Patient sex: M
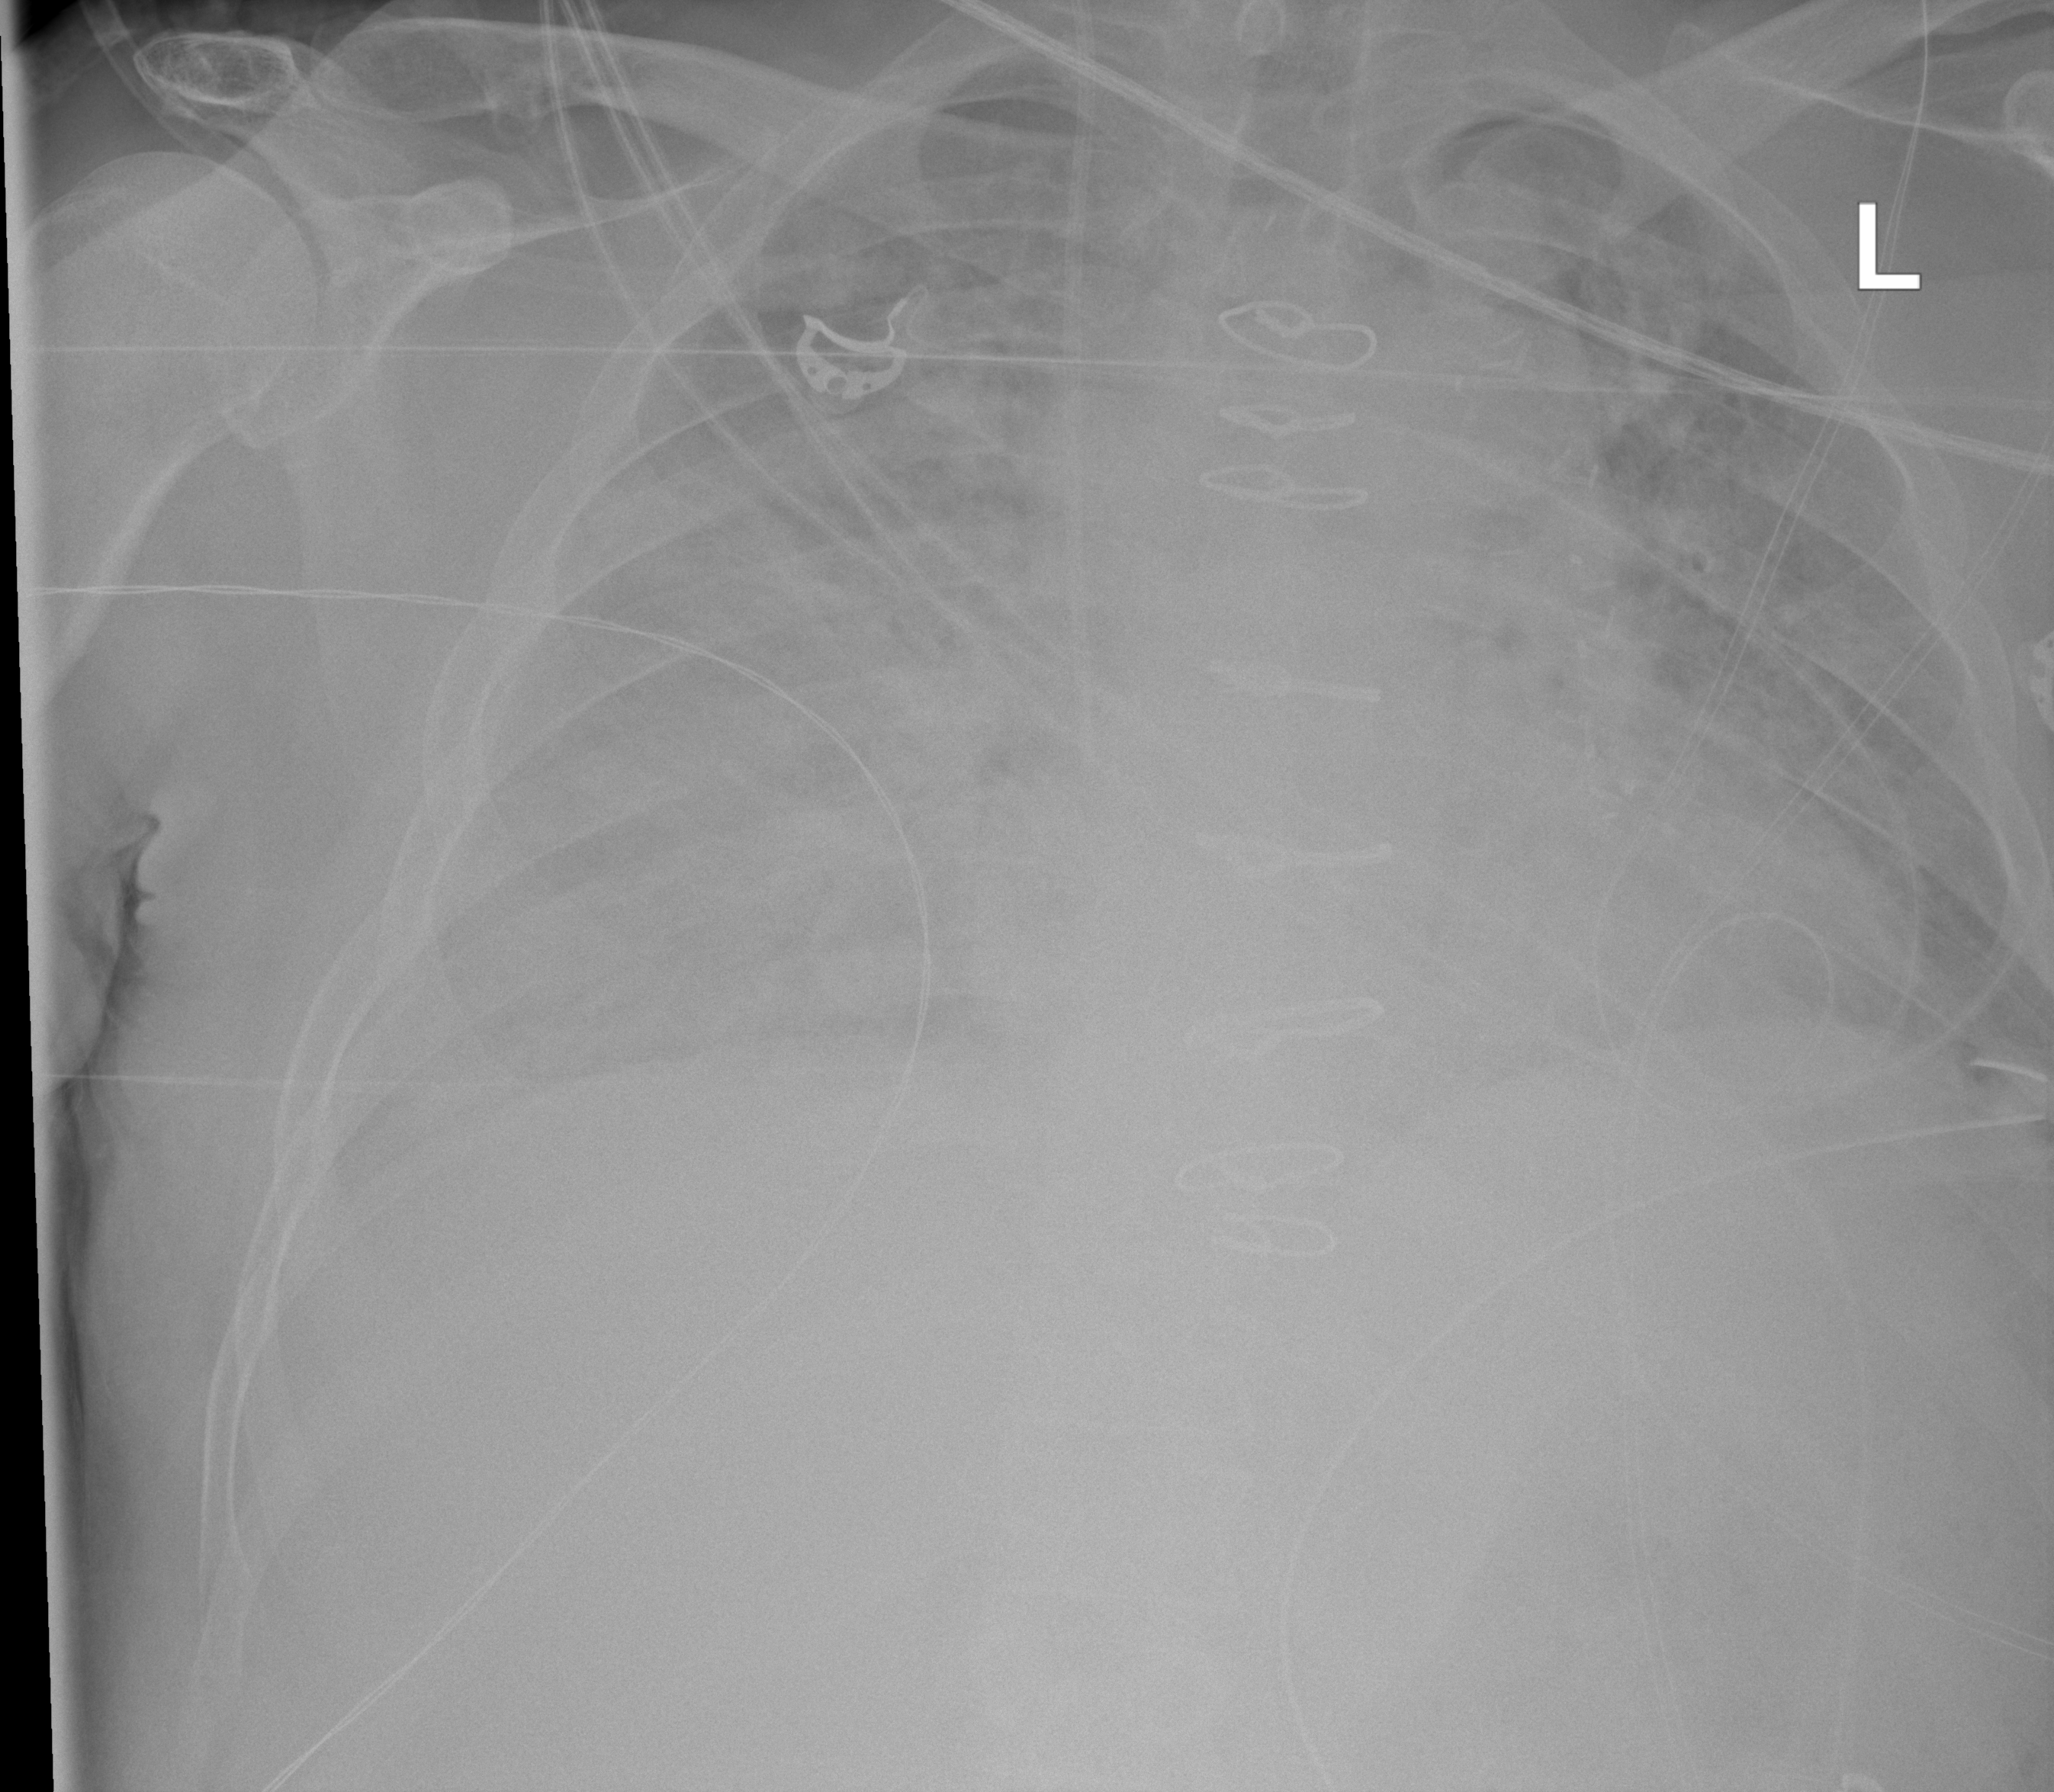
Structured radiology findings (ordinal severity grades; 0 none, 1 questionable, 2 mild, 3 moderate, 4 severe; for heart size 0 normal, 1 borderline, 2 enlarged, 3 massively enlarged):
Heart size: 2
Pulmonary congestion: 2
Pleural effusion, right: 1
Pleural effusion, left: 0
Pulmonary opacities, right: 4
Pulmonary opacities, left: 3
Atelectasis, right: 3
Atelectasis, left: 2